Field crop: maize
Growth stage: 1
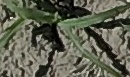
Species: sorghum